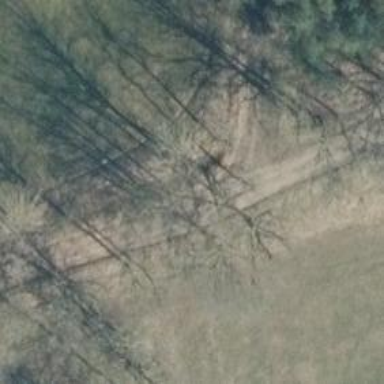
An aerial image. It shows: Track with grade 4 track type.